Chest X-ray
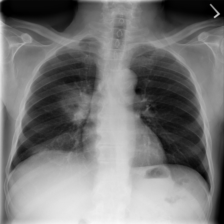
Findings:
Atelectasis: negative
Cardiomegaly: negative
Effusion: negative
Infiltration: positive
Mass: negative
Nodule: negative
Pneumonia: positive
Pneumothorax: negative
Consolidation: negative
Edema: negative
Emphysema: negative
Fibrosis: negative
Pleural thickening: negative
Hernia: negative